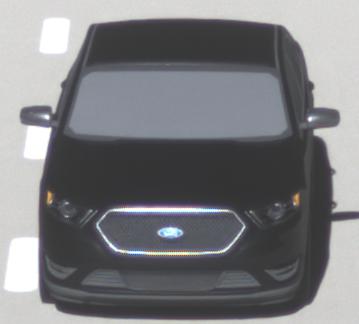
Make: Ford
Model: Taurus
Detailed model: SHO
Model produced from: 2012
Model produced until: 2019
Doors: 4
Color: black
Road condition: dry road
Daytime: morning or afternoon
Contrast: high contrast